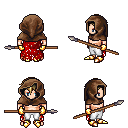
a pixel art fantasy rpg character, male body template, human, light skin, red tattered cape, white pants, blonde short bangs hairstyle, cloth hood, gold gloves, gold boots, spear, four views (front, back, left, right), 2x2 character sprite sheet, small pixel art, hard edges, no anti-aliasing